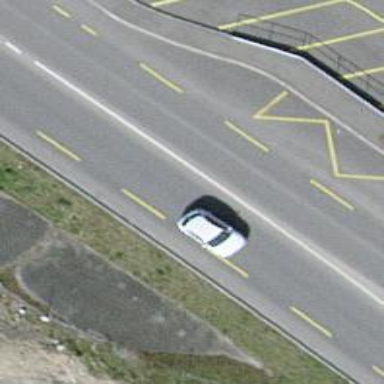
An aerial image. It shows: Bus stop with stop position for public transport.